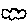
Label: cloud